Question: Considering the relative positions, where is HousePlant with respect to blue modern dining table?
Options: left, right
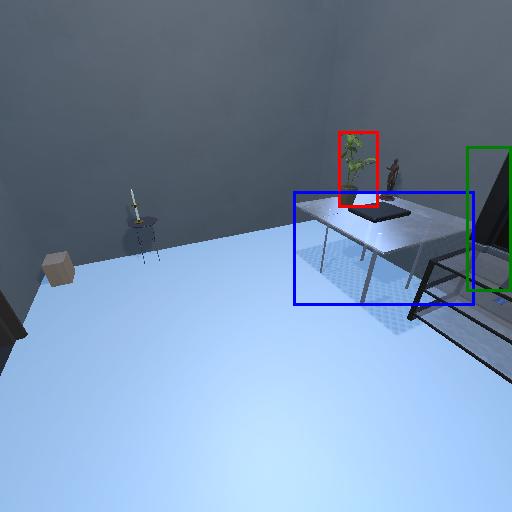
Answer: left